Question: I have a complex problem. I want to create a menu. At the same time just only 3 elements are visible, and 2 other, which are transparent-gradient. If I move the cursor in a transparent element, the list will scroll up or down. The menu menu have sub-levels, which have the same format as the main level.
Here is a sample:
When it stop, it's okay. The first, and last displaying element's CSS set linear-gradient. When it move, i use jquery to animate the moving. But the result is not exactly I want. When it scroll, it looks like the whole list is moving, not scrolling. I want to use jQuery just the move animation, and the transparent gradient set the whole list, not for the list element.
I guess I should use mask for the list, but the background is transparent too. I run out from ideas.
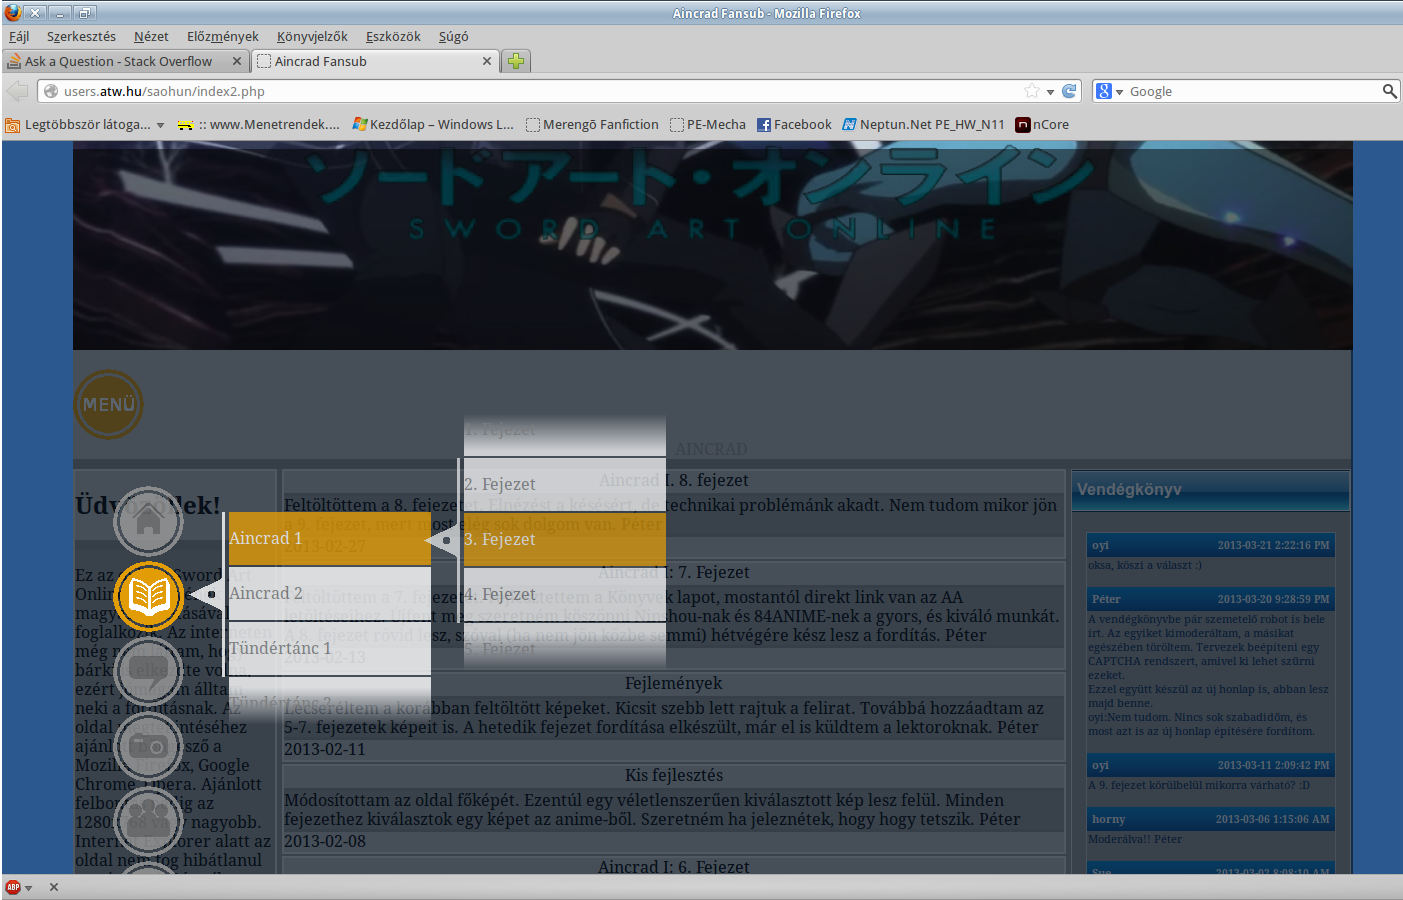
Answer: I solve it. I use "overflow:hidden" and svg mask. The sub-level is an other ul list, not include in the first level, and jquery set the display.